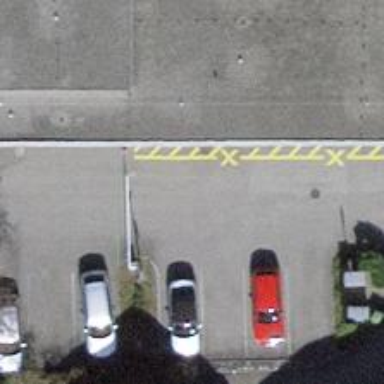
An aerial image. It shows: Lift gate barrier.